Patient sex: M
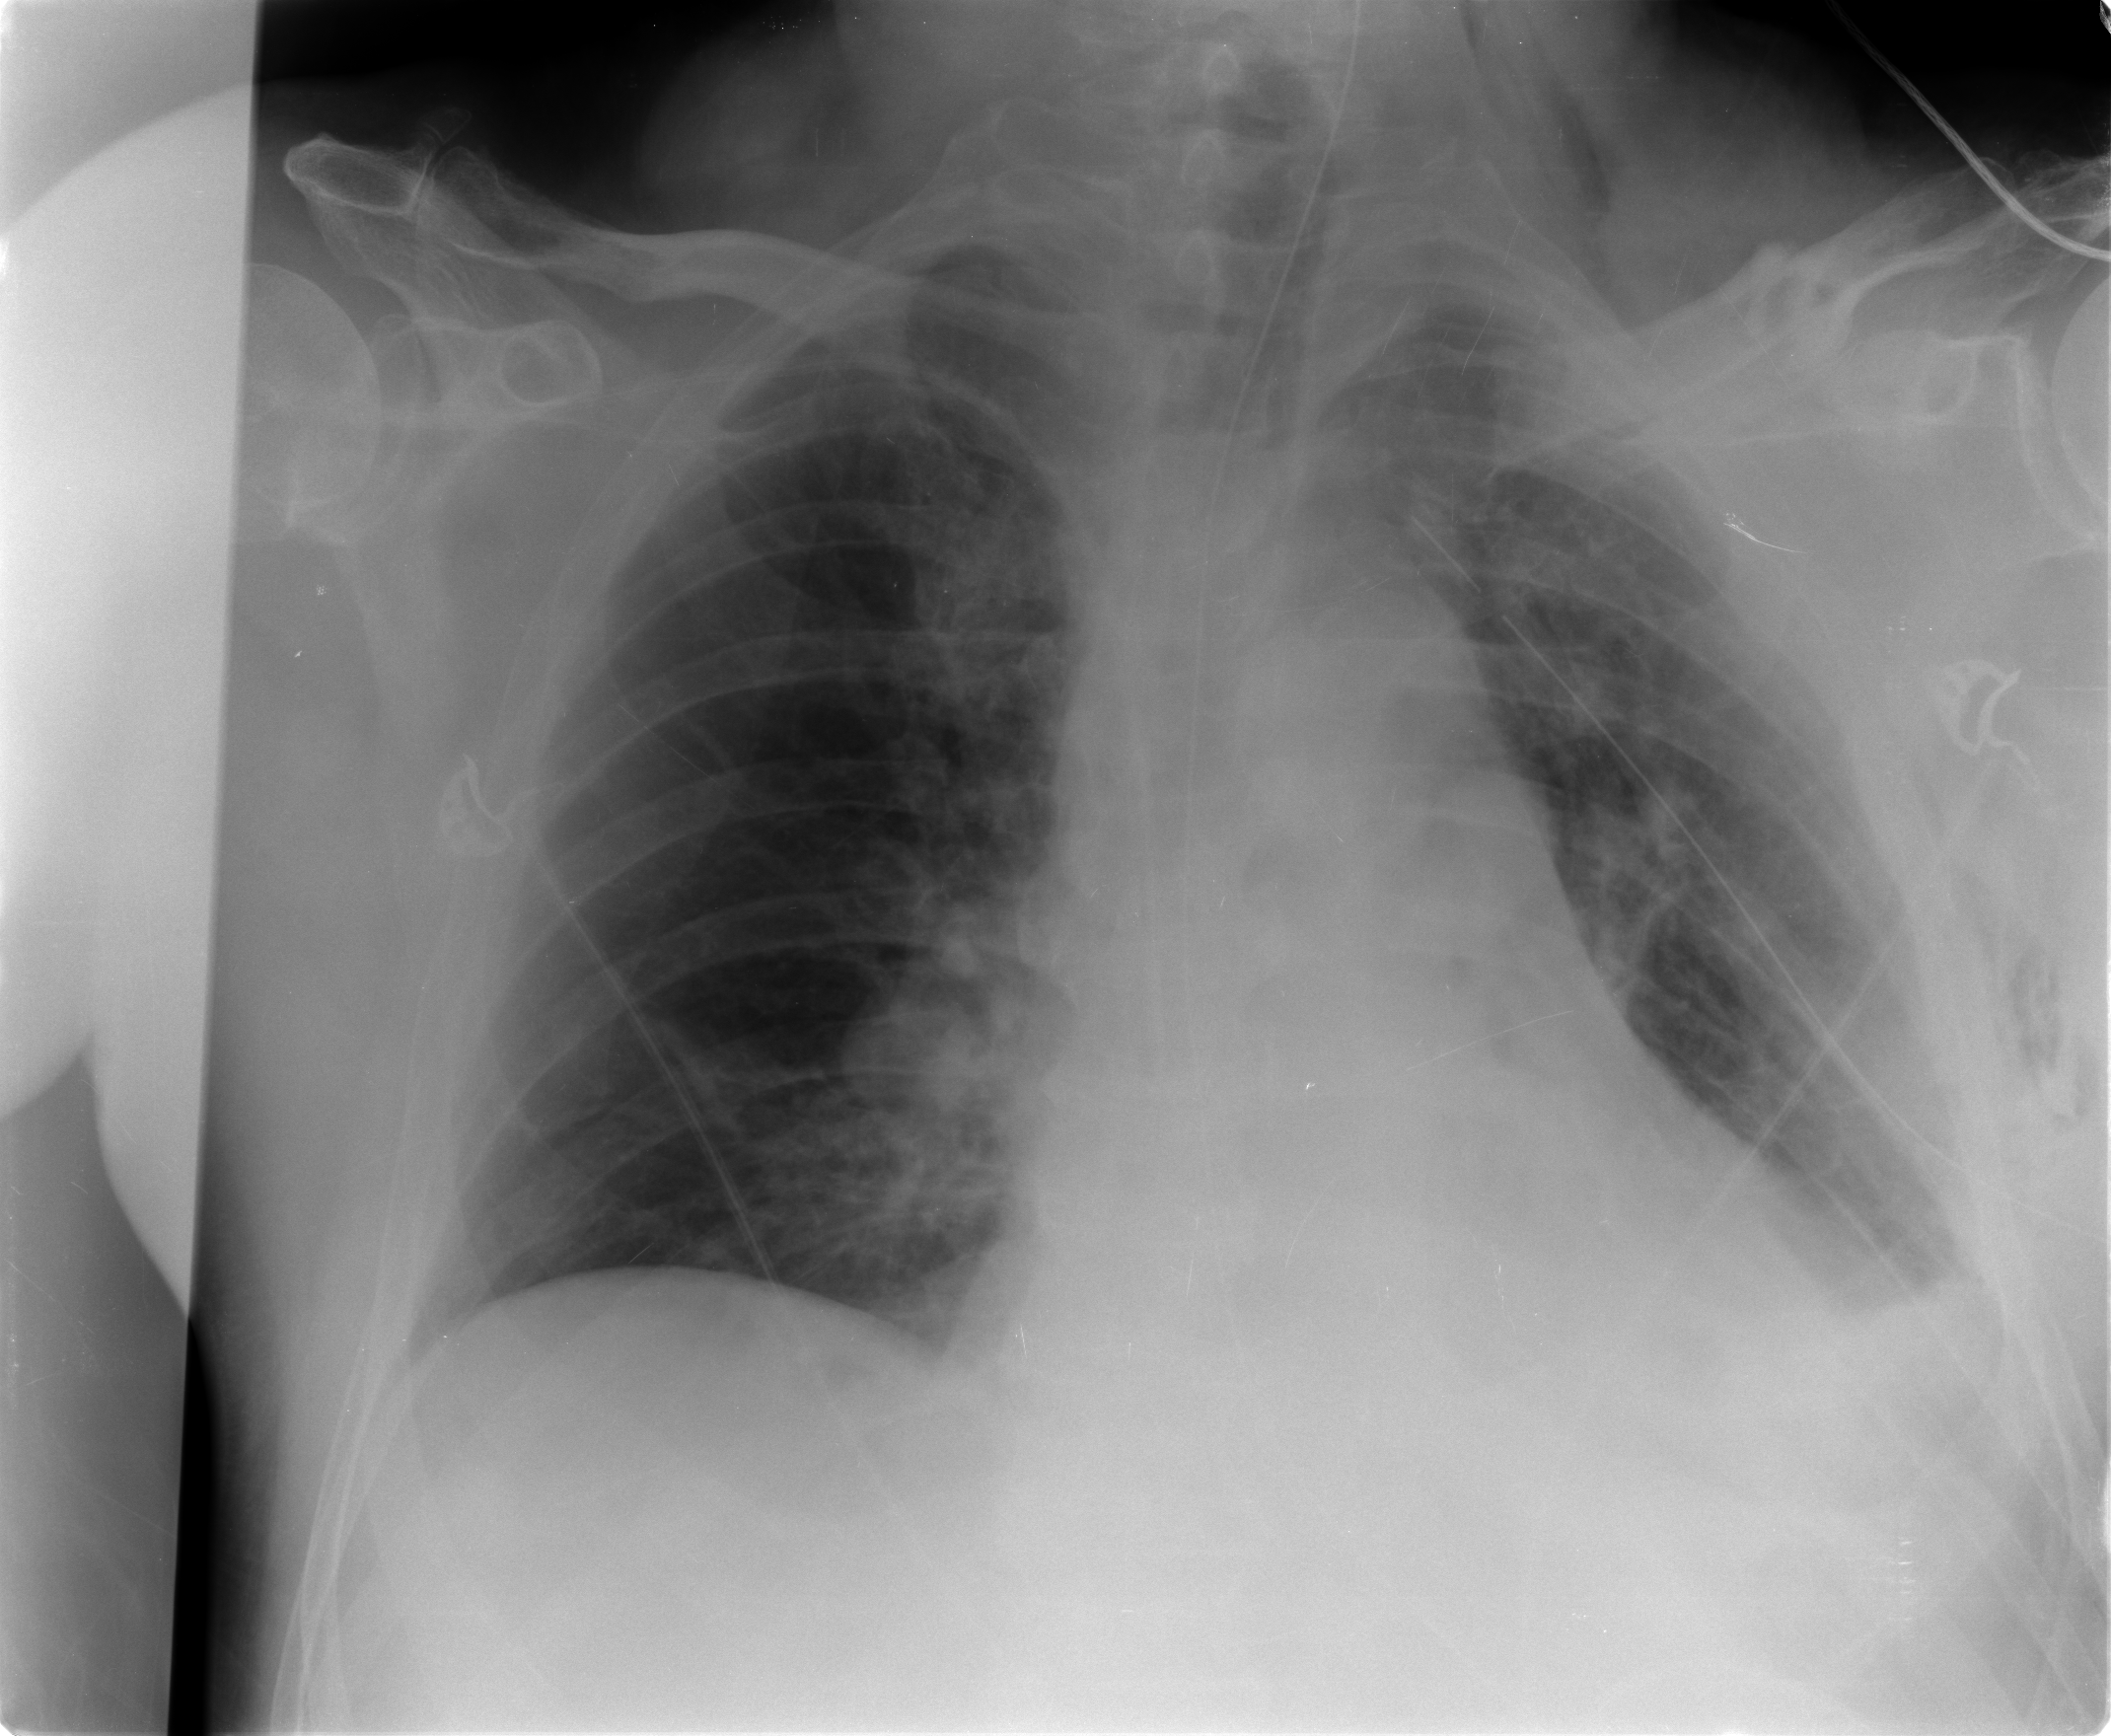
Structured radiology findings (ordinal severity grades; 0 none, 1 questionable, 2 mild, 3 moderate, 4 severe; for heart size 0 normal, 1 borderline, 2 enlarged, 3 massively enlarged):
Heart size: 2
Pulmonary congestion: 2
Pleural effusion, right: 0
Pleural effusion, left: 2
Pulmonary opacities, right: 1
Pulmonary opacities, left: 2
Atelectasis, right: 1
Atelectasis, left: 2